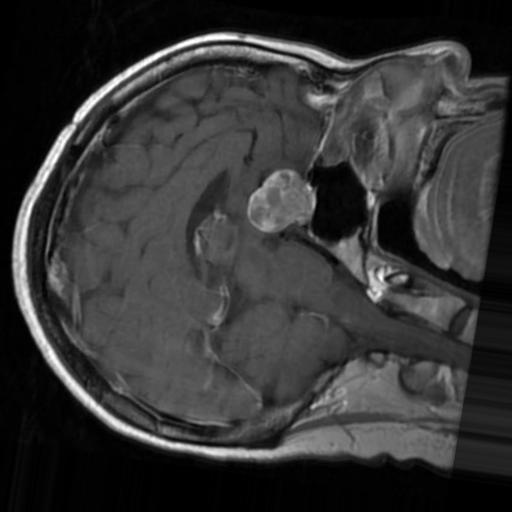
Label: brain_tumor